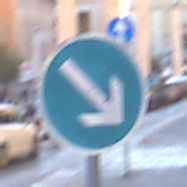
Verkehrszeichen: VorgeschriebeneVorbeifahrtRechts
Umgebung: Outdoor, Urban
Tageszeit: SunriseSunset
Wetter: Clear
Licht: Natural
Jahreszeit: NotSpecified
Kontrast: MediumContrast